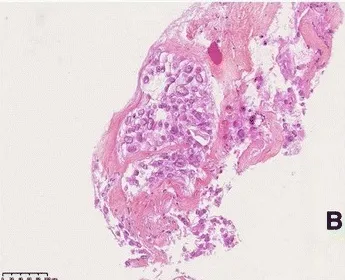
Histological findings. With high magnification).
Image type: pathology (h&e)